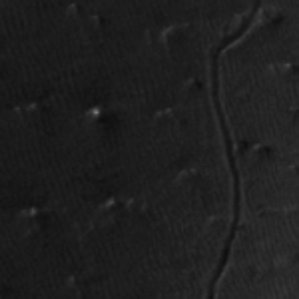
Label: frost